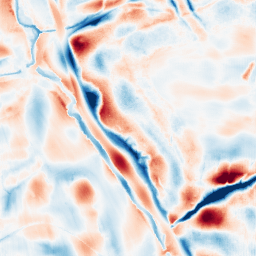
Category: wavelet
Decomposition family: wavelet_biorthogonal
Decomposition parameters: wavelet: bior5.5
level: 5
Upsampling method: fft_zeropad
Upsampling parameters: scale: 4
Upsampling scale: 4